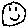
Label: smiley face